Question: As far as I can tell (see picture below), my project is configured correctly because the support libraries are listen in "Referenced Libraries" - YET - the manifest is not allowing me to use 'Theme.AppCompat'
At first I thought "Typical Eclipse! I'll do a project clean first", but that didn't resolve it.
What could be the problem ?

my project does have a /values/theme.xml which contains just the definition for "Theme.NoBackground". Would I need to add a "Theme.AppCompat" where the parent is "Theme.AppCompat" ??
this project does not have an application-wide theme. Only each activity has its own theme.
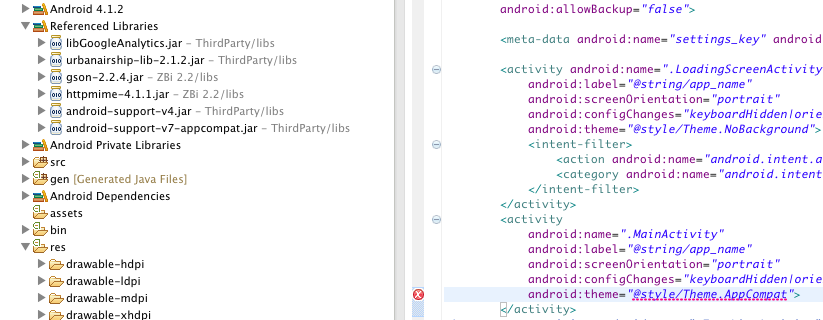
Answer: 1) Import the support v7 appcompat from android sdk into eclipse by making a project
2) Right-click on project root, select properties, select android, scroll to the bottom and check "use as library" (or something similar to that)
3)Right-click on project root, select properties, select android, scroll to the bottom and add the appcompat project as a library.
You're done!